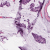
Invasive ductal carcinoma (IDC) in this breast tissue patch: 1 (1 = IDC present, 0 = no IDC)